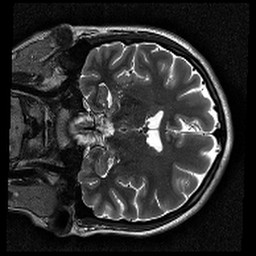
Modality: T2w
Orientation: coronal